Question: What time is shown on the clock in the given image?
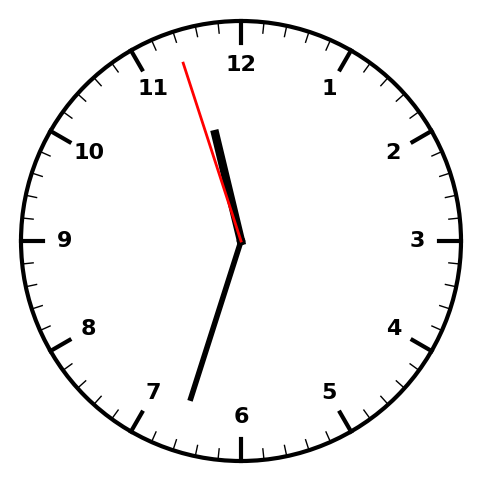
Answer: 11:32:57